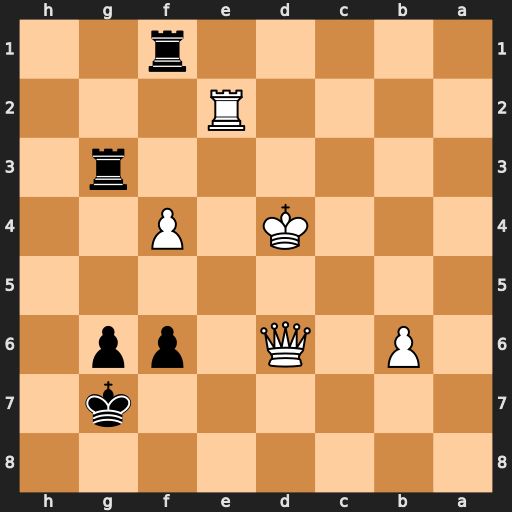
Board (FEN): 8/6k1/1P1Q1pp1/8/3K1P2/6r1/4R3/5r2
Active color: b
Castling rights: -
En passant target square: -
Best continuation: Rd1+ Kc5 Rc3+ Kb4 Rxd6 Kxc3 Rxb6